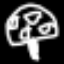
Label: mushroom